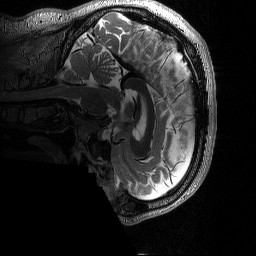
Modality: T2w
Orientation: sagittal
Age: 36
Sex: male
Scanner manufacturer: siemens
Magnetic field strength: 3 T
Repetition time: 3.2 s
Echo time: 0.564 s